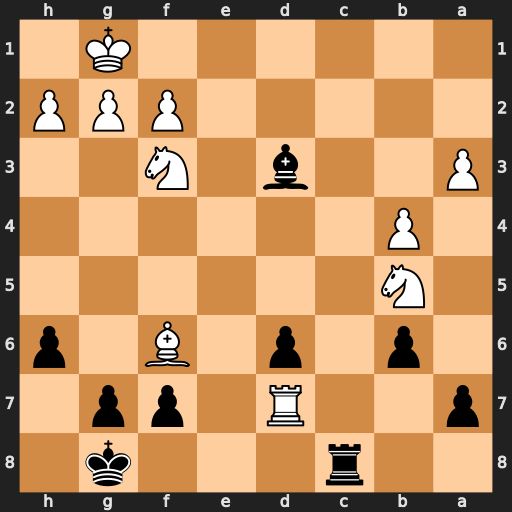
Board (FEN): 2r3k1/p2R1pp1/1p1p1B1p/1N6/1P6/P2b1N2/5PPP/6K1
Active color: b
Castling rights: -
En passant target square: -
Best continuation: Rc1+ Ne1 Rxe1#